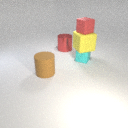
small cyan rubber cube below small red rubber cube